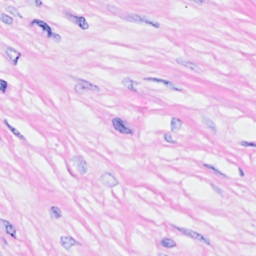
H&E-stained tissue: Breast